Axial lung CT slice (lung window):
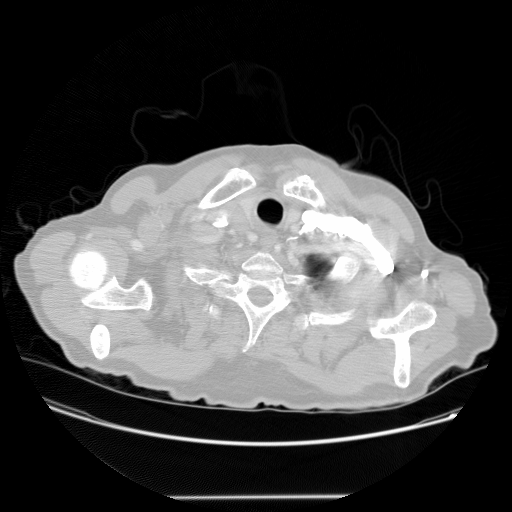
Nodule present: no